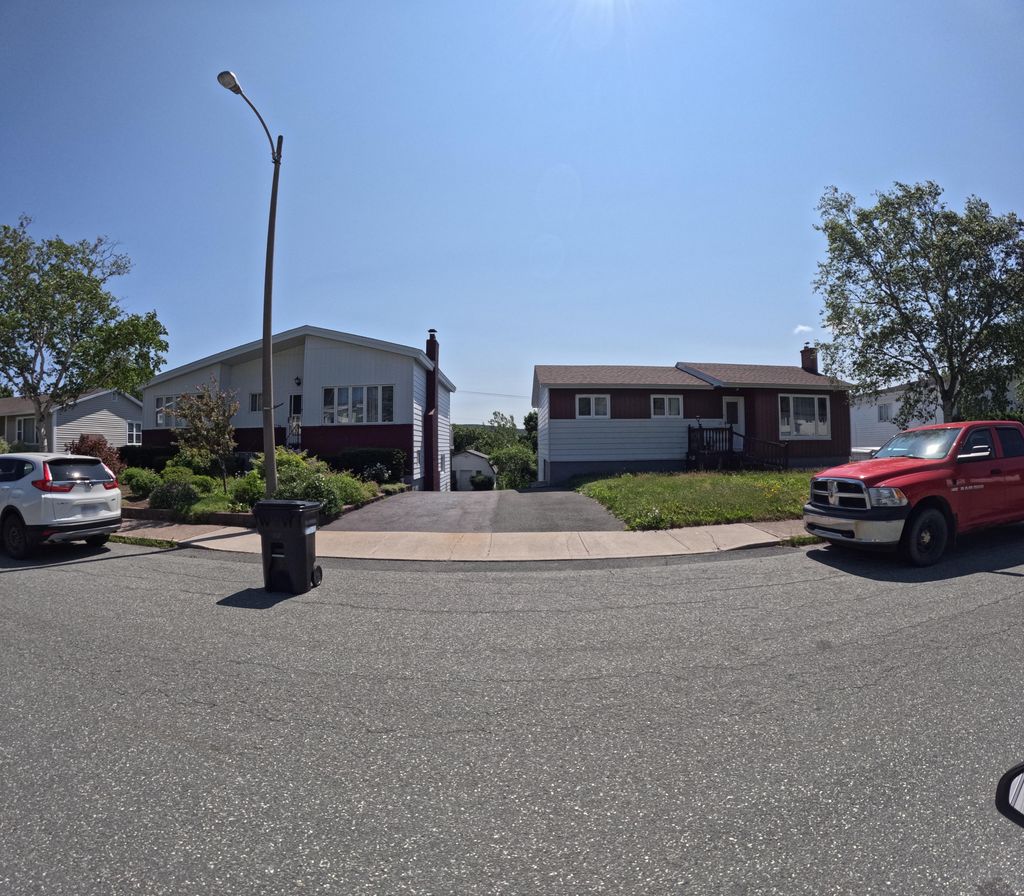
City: st_johns